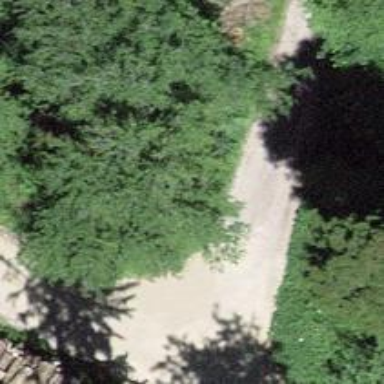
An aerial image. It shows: Culvert tunnel.